Question: On my website I have a center and a right column. The center and right columns are surrounded by a '<div>' element with id = wrap. The surrounding div element is centered using the following CSS technique:
'''
#wrap{
position:absolute;
left:50%;
margin-left:-307px; /* 307px = half of 594px(width of #center_column) */
}
'''
This works fine except that when the browser is resized to a width less than that of the surrounding '<div>' element then the left section of the page is cut off and cant be viewed by scrolling horizontally

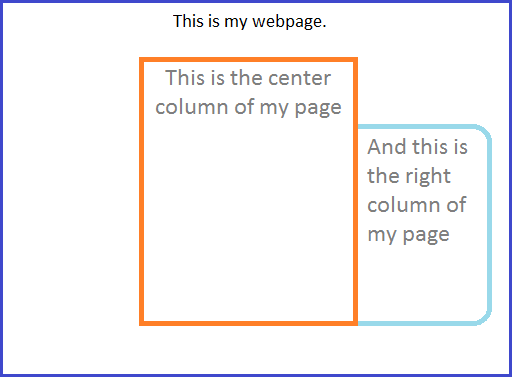
Answer: you could try to give body or an overall wrapper if you have one a 'min-width' of centre column (594px) + right column width
trouble is with a absolutely positioned layout the page doesn't actually know the divs exist, they're like post-it notes stuck on the screen, so you have to give it something "real" to scroll to
## [Update]
I'm not quite sure how you're doing the positioning, but you shouldn't need to [absolutely] position the center column at all, then you can use the 'margin: 0 auto;' method of centering.. then you put the right column inside the centered column, at the bottom, and position the right column off to the right.. the screen then keeps your layout centered and scrolls if the right sidebar gets covered over
'''
<!DOCTYPE HTML PUBLIC "-//W3C//DTD HTML 4.0//EN"
"http://www.w3.org/TR/REC-html40/strict.dtd">
<html>
<head>
<title> Centered with right Sidebar </title>
<meta http-equiv="content-type" content="text/html; charset=ISO-8859-1">
<link rel="stylesheet" href="/" type="text/css" media="screen" charset="utf-8">
<style type="text/css" media="screen">
#wrap{
width: 594px; /* width of center column only */
margin: 0 auto;
position: relative;
border: 3px solid #eee;
height: 400px /* demo only add content for real height */
}
#rightcol {
position: absolute;
right: -260px; /* adjust to suit allowing for borders */
bottom: 0;
border: 3px solid #ff0;
width: 250px;
height: 300px /* demo only */
}
</style>
</head>
<body>
<div id="wrap">
<div id="content">
<h1>HTML Ipsum Presents</h1>
<p><strong>Pellentesque habitant morbi tristique</strong> senectus et netus et malesuada fames ac turpis egestas. Vestibulum tortor quam, feugiat vitae, ultricies eget, tempor sit amet, ante. Donec eu libero sit amet quam egestas semper. <em>Aenean ultricies mi vitae est.</em> Mauris placerat eleifend leo. Quisque sit amet est et sapien ullamcorper pharetra. Vestibulum erat wisi, condimentum sed, <code>commodo vitae</code>, ornare sit amet, wisi. Aenean fermentum, elit eget tincidunt condimentum, eros ipsum rutrum orci, sagittis tempus lacus enim ac dui. <a href="#">Donec non enim</a> in turpis pulvinar facilisis. Ut felis.</p>
<div id="rightcol">Right sidebar</div>
</div>
</div>
</body>
</html>
'''